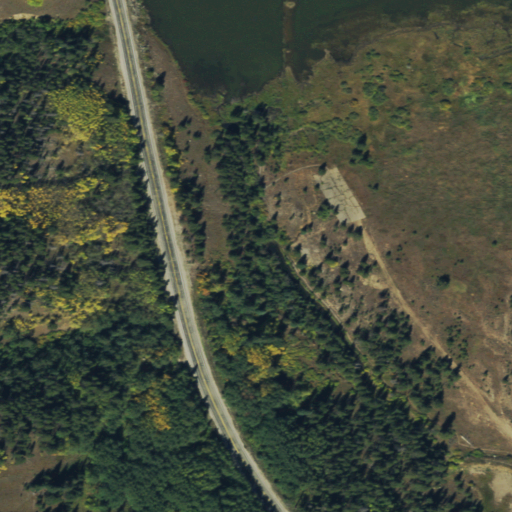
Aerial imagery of valley in Colorado named Rule Gulch containing deciduous forest, woody wetlands, herbaceous wetlands, evergreen forest, open development, low intensity development, mixed forest, open water, shrub, medium intensity development, and high intensity development